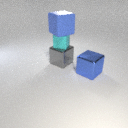
large gray metal cube to the left of large blue metal cube